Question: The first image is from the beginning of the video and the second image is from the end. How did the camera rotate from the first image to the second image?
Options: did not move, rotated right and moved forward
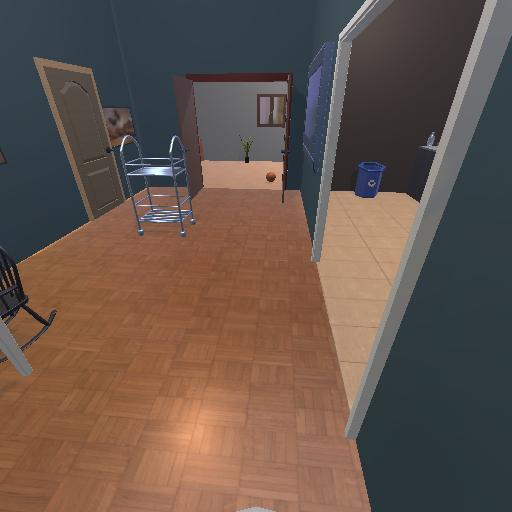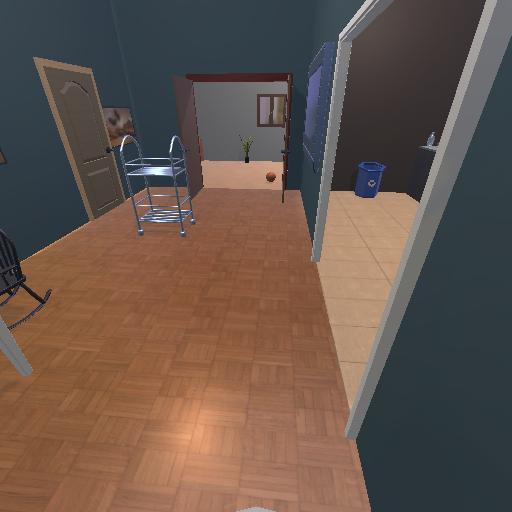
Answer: did not move